Interaction volume radius: 10 \u00c5
Interaction volume height: 10 \u00c5
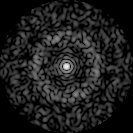
Disorder parameter: 0.824